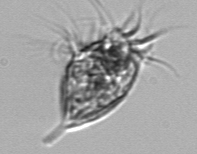
Label: Ciliophora